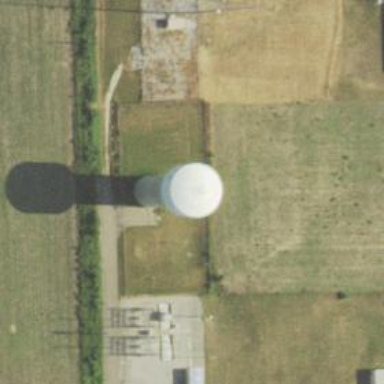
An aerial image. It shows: Water tower that is man-made.